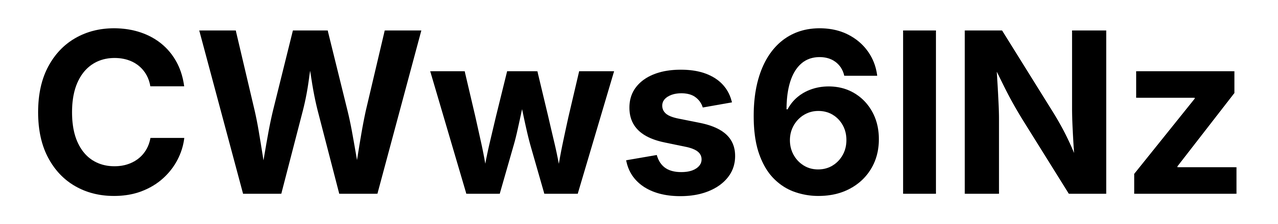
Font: Inter_Bold